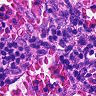
Metastatic tissue present: no